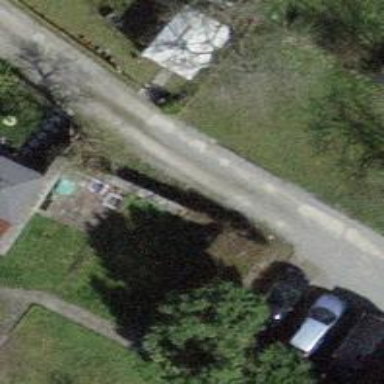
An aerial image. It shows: Unpaved driveway with service road designation.